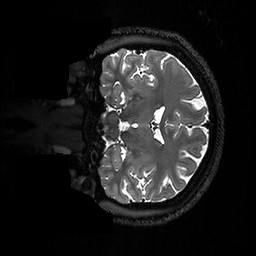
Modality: T2w
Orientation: coronal
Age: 25
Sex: female
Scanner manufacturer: ge
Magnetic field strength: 3 T
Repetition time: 3.202 s
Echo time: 0.06683 s